Question: I'm using 'StyledText' component which behaves somewhat similar to the popular eclipse IDE console view, (which appends the log), but here, in my 'StyledText' component the scroll-lock is enabled. I mean for each line appended to the 'StyledText', the vertical scroll bar position remains constant. Below image reflects the behavior:

As an attempt I tried like this:
'StyledText' declaration
'''
StyledText styledText = new StyledText(parent, SWT.V_SCROLL);
//other relevant code here
styledText.addListener(SWT.SCROLL_LOCK, new Listener() {
@Override
public void handleEvent(Event event) {
// TODO Auto-generated method stub
event.doit=false;// i tried true also doesn't work
}
}) ;
'''
How do I disable (scroll lock)? show the last line appended and with the scroll(vertical) bar position at the bottom?
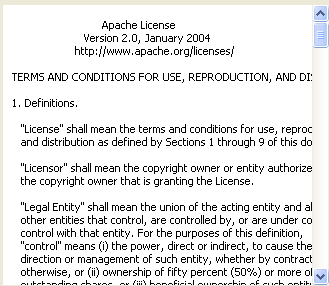
Answer: I'd try to set the caret at the end of the text after appending if it was at the end of the text before appending. This would allow the user to stop autoscrolling by setting the caret somewhere else and to re-enable autoscrolling by setting the caret at the end.